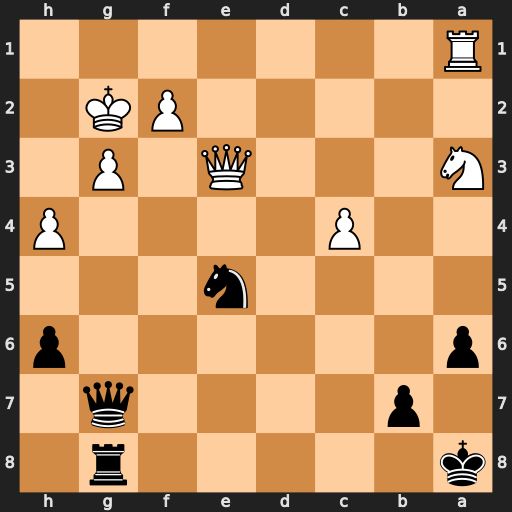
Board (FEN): k5r1/1p4q1/p6p/4n3/2P4P/N3Q1P1/5PK1/R7
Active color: b
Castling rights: -
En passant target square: -
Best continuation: Ng4 Qe1 Nxf2 Qxf2 Qxa1